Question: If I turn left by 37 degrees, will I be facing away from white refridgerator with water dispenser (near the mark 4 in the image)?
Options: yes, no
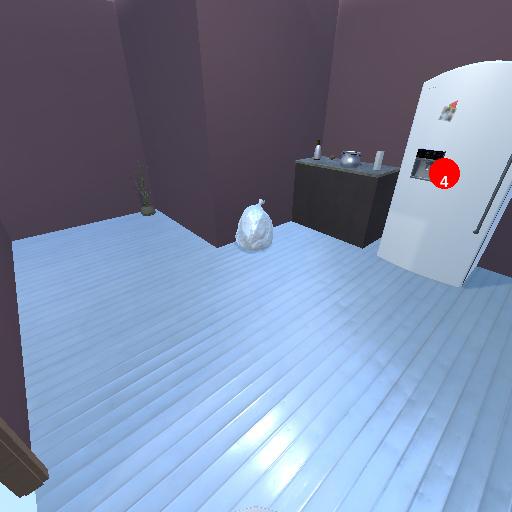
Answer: yes